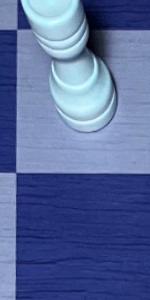
Label: Empty